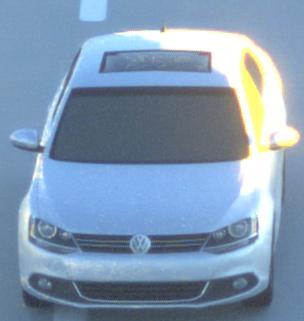
Make: VW
Model: Jetta 1.2 TSI
Detailed model: Jetta (IV)
Model produced from: 2011/01
Model produced until: 2014/08
Doors: 4
Color: white
Road condition: dry road
Daytime: sunrise or sunset
Contrast: high contrast